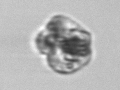
Label: Karenia